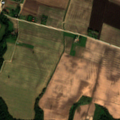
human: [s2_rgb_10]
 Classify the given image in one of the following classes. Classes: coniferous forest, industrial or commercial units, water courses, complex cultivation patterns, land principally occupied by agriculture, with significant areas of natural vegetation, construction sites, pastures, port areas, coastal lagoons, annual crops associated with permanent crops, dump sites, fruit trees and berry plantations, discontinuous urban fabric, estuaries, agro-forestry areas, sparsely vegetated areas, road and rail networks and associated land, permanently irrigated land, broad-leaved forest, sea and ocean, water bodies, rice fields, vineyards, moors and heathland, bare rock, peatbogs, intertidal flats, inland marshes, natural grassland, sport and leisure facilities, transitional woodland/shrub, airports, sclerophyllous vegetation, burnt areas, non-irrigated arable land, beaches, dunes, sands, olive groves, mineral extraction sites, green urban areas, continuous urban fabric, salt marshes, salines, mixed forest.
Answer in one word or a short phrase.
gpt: non-irrigated arable land, complex cultivation patterns, land principally occupied by agriculture, with significant areas of natural vegetation